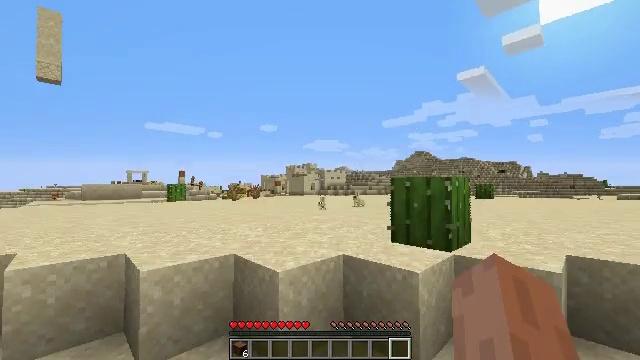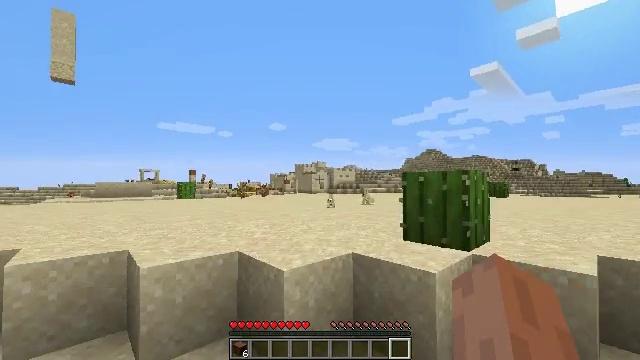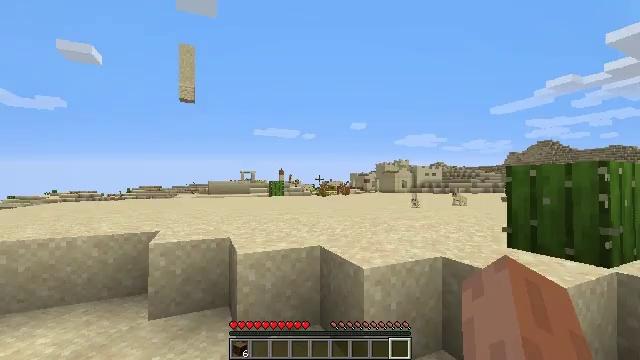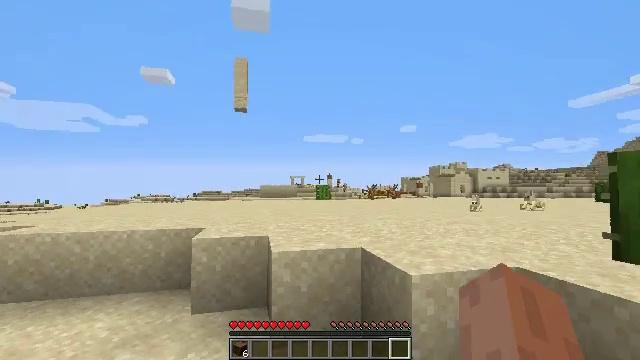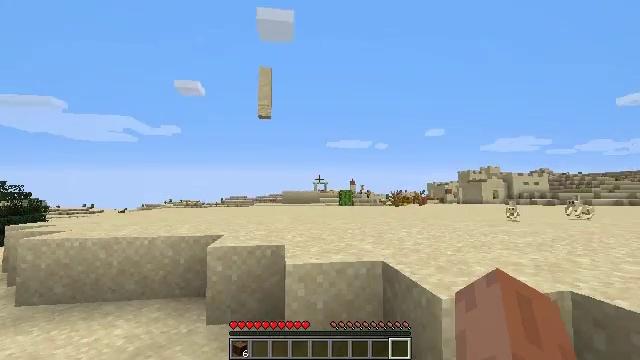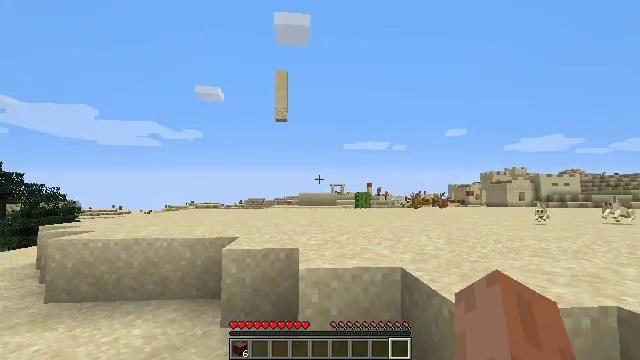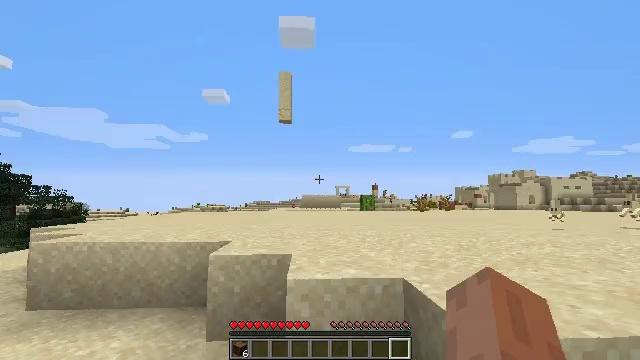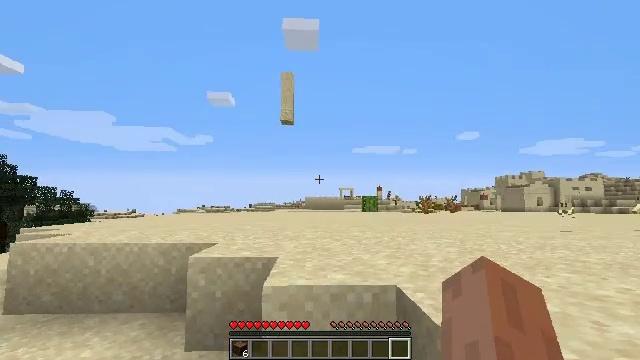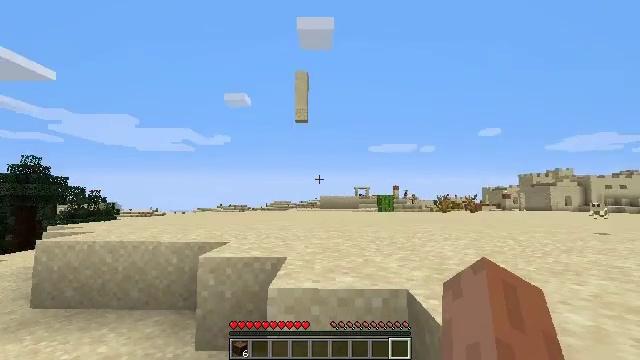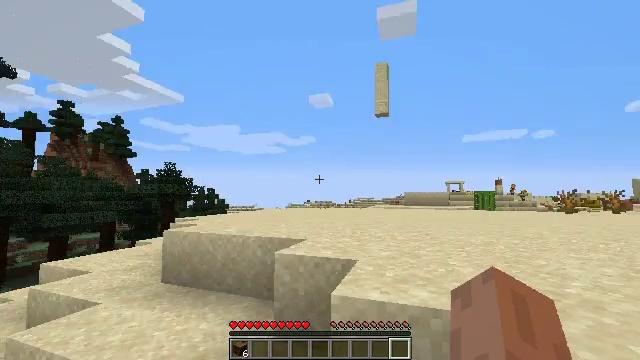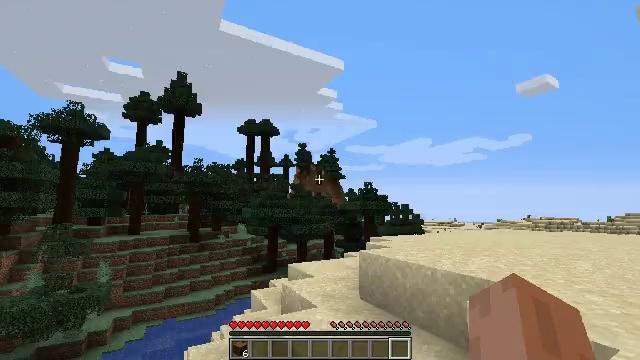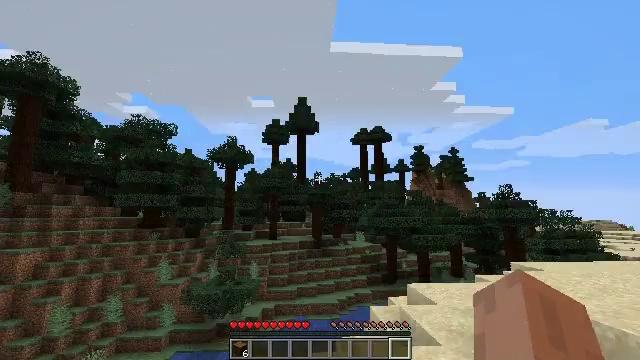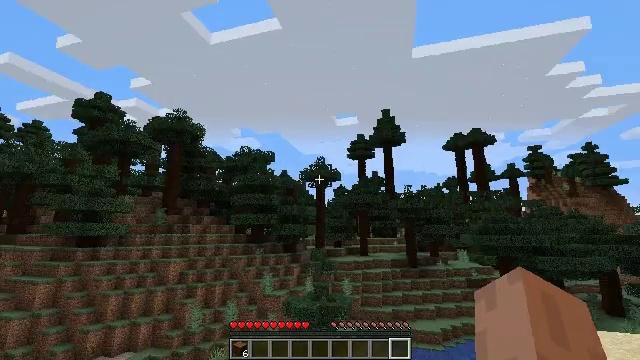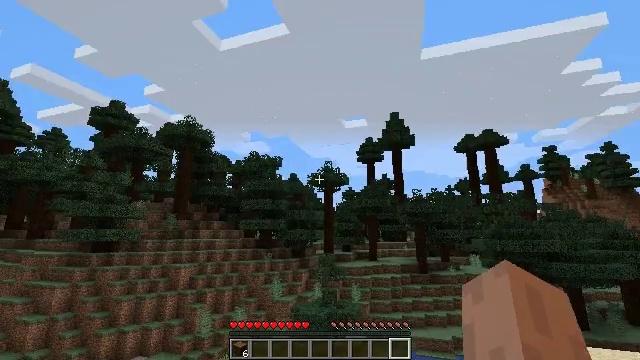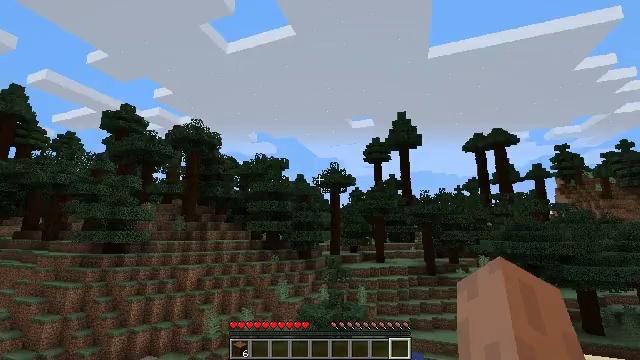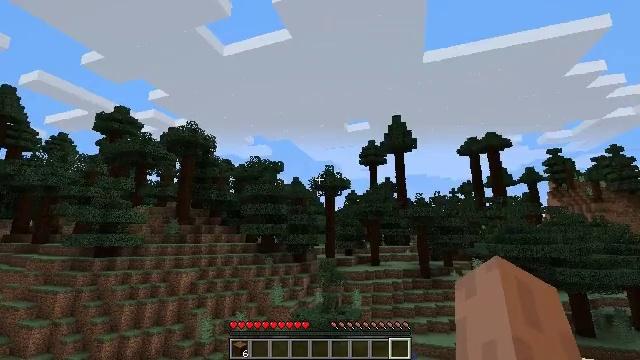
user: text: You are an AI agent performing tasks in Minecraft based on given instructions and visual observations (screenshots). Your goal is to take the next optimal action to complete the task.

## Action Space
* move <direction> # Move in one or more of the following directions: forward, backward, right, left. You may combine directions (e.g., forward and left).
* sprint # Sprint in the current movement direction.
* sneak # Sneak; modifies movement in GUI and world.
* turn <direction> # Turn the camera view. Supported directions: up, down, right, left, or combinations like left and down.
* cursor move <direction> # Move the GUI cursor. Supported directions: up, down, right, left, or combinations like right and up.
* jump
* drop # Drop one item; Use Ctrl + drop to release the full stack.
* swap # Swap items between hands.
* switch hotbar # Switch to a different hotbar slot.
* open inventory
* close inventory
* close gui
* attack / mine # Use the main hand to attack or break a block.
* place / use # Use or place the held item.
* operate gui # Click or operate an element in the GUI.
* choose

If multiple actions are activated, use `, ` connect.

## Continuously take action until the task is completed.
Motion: motion action
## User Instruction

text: Harvest the cactus plant.
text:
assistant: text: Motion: move forward, turn left, jump
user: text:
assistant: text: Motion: move forward, turn left
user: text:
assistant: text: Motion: move forward, turn left and up
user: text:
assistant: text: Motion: move forward, turn left and up
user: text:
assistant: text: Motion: move forward, turn left
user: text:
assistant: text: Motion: move forward and move right, turn left
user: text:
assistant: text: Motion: move forward and move right, turn left
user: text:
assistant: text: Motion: move forward and move right, turn left
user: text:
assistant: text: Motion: move forward and move right, turn left
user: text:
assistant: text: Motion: move forward and move right, turn left and up, jump
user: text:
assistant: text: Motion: move forward and move right, turn left and up, jump
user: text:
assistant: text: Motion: move forward and move right, turn left and up, jump
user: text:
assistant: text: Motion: move right, turn left, jump
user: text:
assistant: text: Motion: move back and move right, turn left, jump
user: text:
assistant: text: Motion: move back and move right, jump
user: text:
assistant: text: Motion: move back and move right, jump
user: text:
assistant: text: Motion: move back and move right, turn right, jump
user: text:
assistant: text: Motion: move back, turn right, jump
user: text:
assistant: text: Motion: move back, turn right, jump
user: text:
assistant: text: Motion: move back, turn right and down, jump
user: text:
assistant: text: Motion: move back, turn right and down, jump
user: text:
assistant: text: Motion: move back, turn right and down
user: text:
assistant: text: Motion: move back, turn right
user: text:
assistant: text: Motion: turn right and up
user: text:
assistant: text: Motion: move right, turn right
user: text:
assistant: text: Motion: move right, jump
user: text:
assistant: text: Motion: move right, jump
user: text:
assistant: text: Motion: move right, jump
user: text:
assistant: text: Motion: move right, jump
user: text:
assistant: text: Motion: move right, turn right, jump